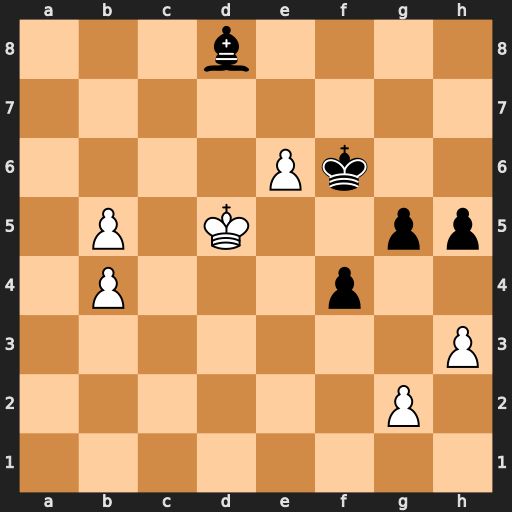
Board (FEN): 3b4/8/4Pk2/1P1K2pp/1P3p2/7P/6P1/8
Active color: w
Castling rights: -
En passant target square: -
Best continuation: Kd6 f3 gxf3